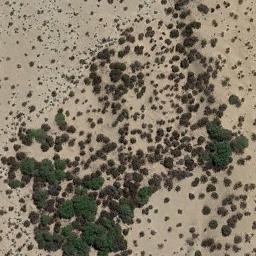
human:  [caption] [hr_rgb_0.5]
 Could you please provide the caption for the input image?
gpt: Some chaparrals of different kinds and sizes grow in the desert .

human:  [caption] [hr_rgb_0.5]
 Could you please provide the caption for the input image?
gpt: The chaparral is consist of some green bushes on the desert .

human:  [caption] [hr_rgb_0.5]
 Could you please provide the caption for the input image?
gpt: Chaparral is densely distributed in the sand from the middle to sparsely around .

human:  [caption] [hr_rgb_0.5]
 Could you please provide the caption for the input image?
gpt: There is a wood in this jungle .

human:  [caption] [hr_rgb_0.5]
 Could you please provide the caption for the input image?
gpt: The chaparral is not evenly distributed .